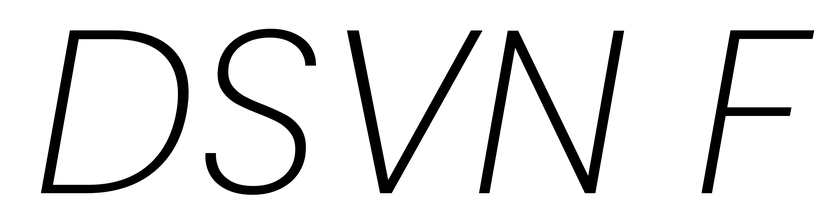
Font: Poppins-ExtraLightItalic